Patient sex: M
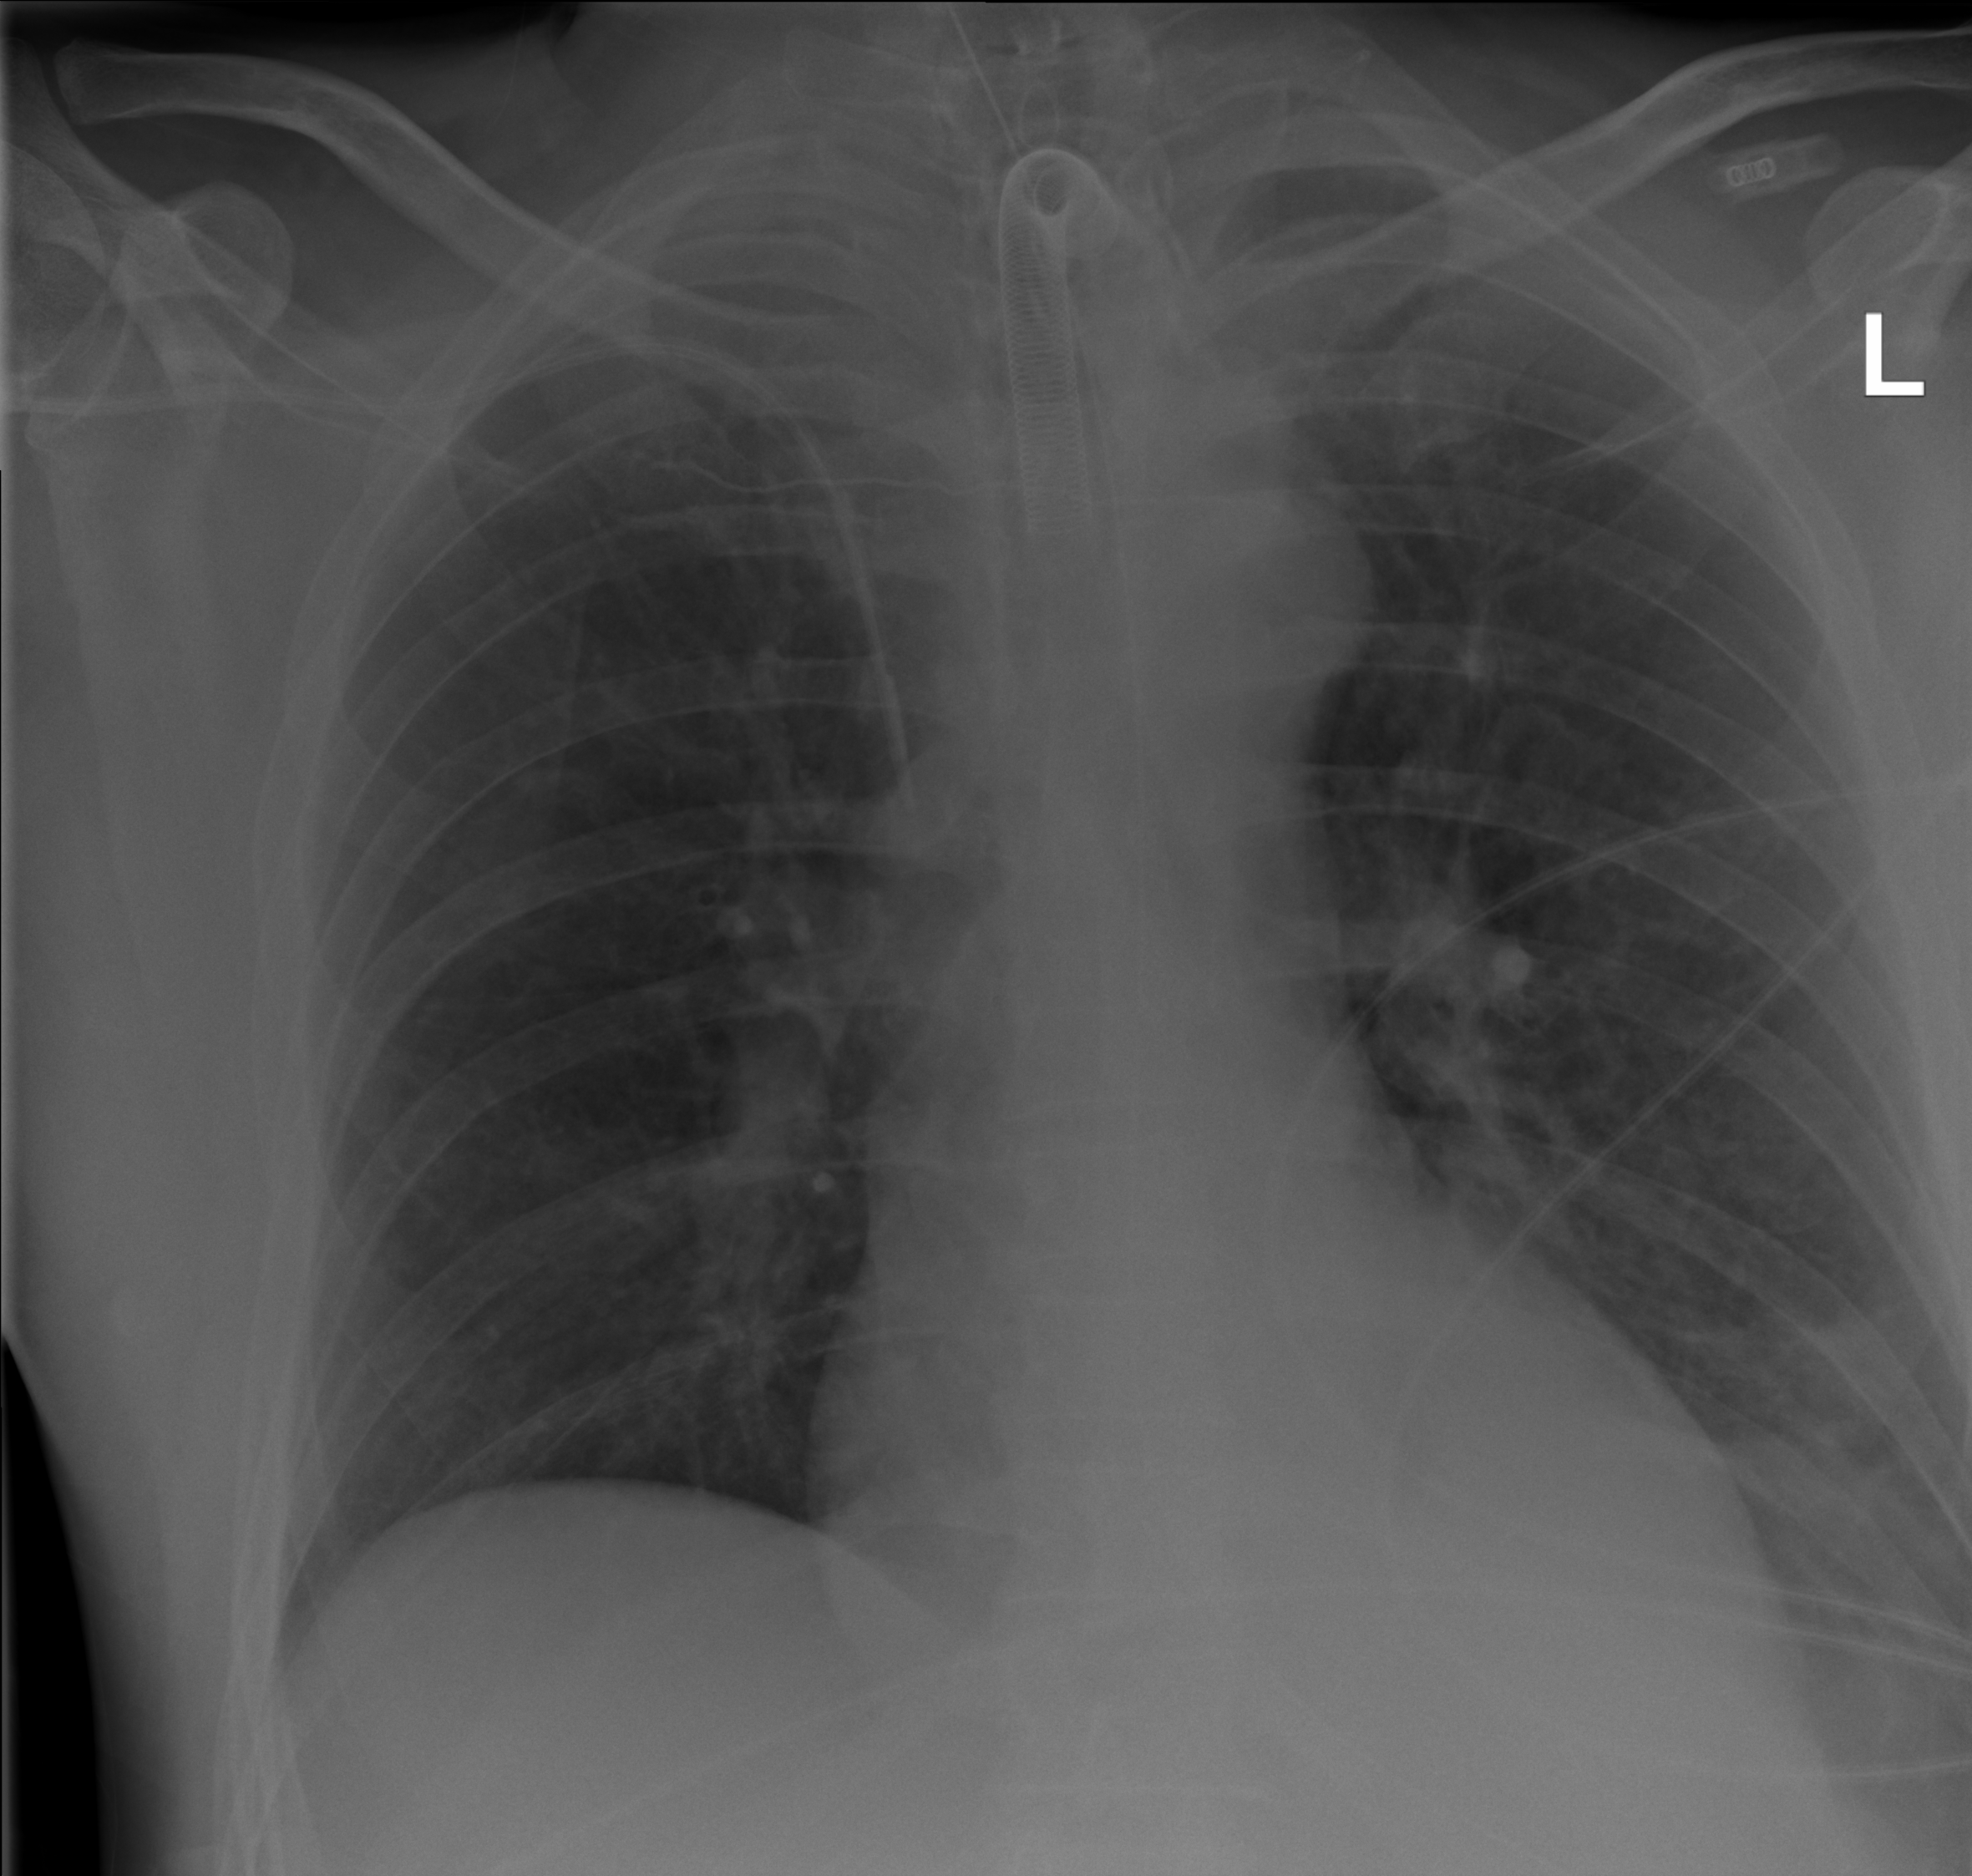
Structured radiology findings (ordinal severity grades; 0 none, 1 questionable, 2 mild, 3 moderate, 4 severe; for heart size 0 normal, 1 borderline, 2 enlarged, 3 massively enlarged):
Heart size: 1
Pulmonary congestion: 0
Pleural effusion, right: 0
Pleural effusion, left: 2
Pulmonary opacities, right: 0
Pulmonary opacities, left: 0
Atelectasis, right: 0
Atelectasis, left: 2